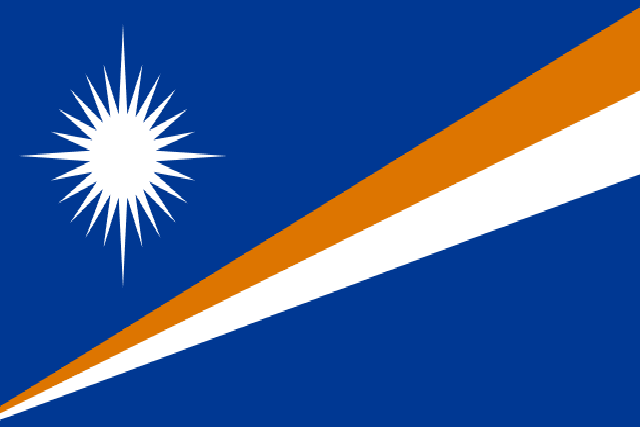
Country: Marshall Islands
Country code: mh